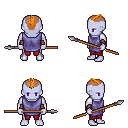
a pixel art fantasy rpg character, male body template, dark elf, purple skin, chain tabard jacket, red pants, dark blonde short mohawk hairstyle, leather bracers, spear, four views (front, back, left, right), 2x2 character sprite sheet, small pixel art, hard edges, no anti-aliasing